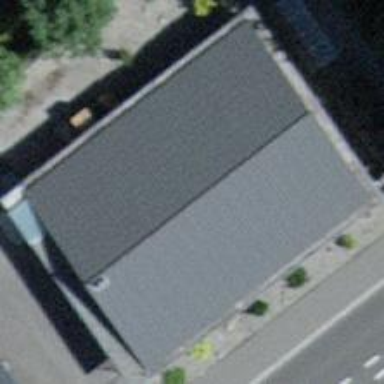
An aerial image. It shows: Commercial building.